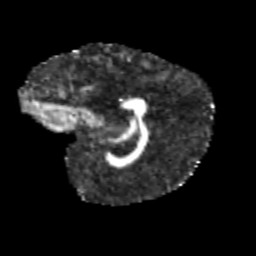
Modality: FA
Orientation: sagittal
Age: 11
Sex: female
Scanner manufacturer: siemens
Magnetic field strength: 3 T
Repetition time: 3.8 s
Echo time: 0.07 s